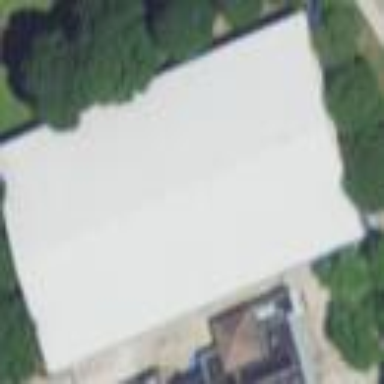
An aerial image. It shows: Ice rink on top of building's roof.